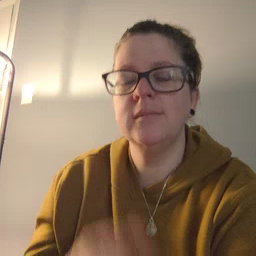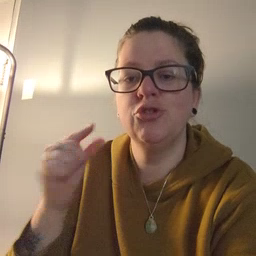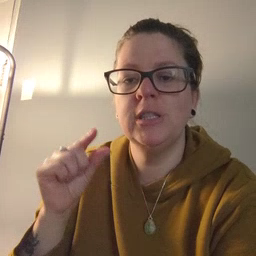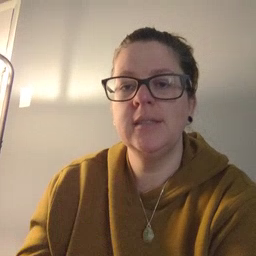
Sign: green